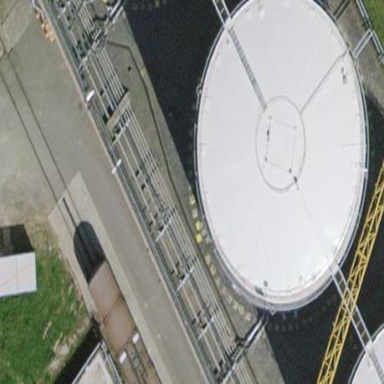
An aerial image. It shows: Storage tank building.